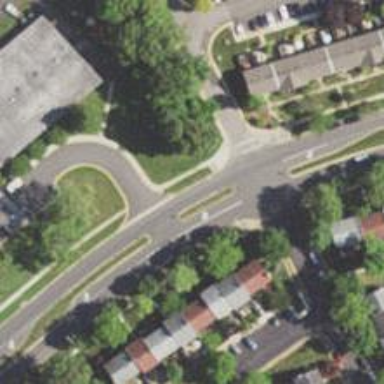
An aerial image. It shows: Uncontrolled road crossing with markings in the form of lines.